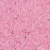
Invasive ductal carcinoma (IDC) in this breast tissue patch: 0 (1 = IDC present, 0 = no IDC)